Interaction volume radius: 5 \u00c5
Interaction volume height: 10 \u00c5
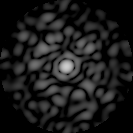
Disorder parameter: 0.8812